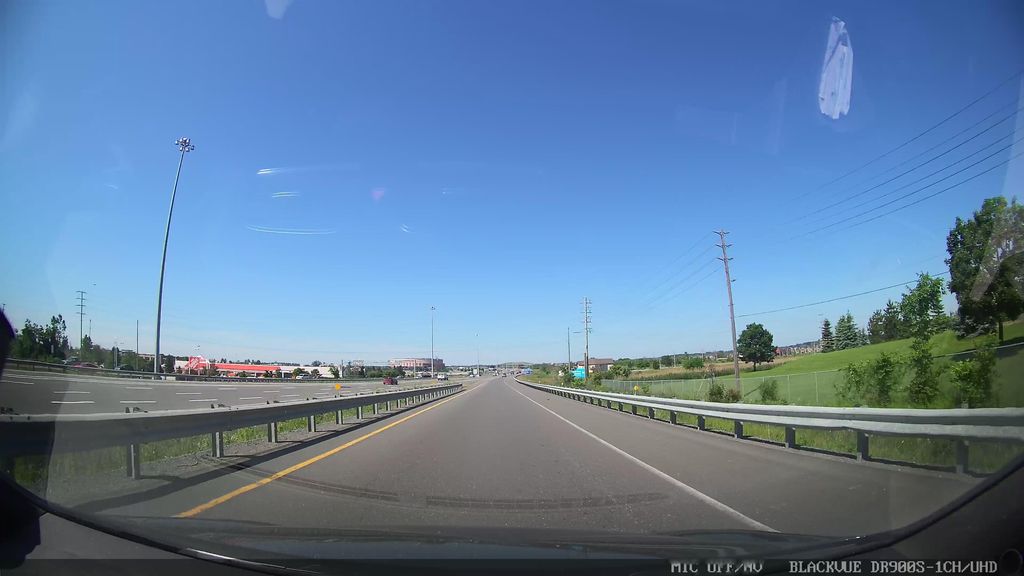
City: ottawa-gatineau